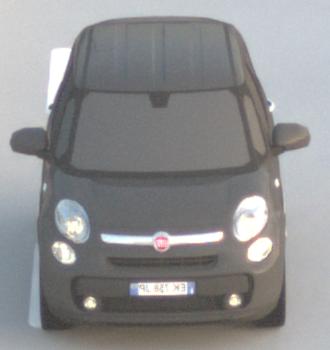
Make: Fiat
Model: 500L 1.4 16V
Detailed model: 500L (199)
Model produced from: 2012/10
Model produced until: 2017/05
Doors: 5
Color: gray
Road condition: dry road
Daytime: sunrise or sunset
Contrast: low contrast